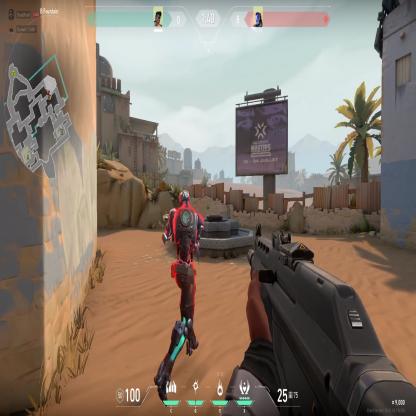
Label: enemy